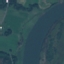
Label: River